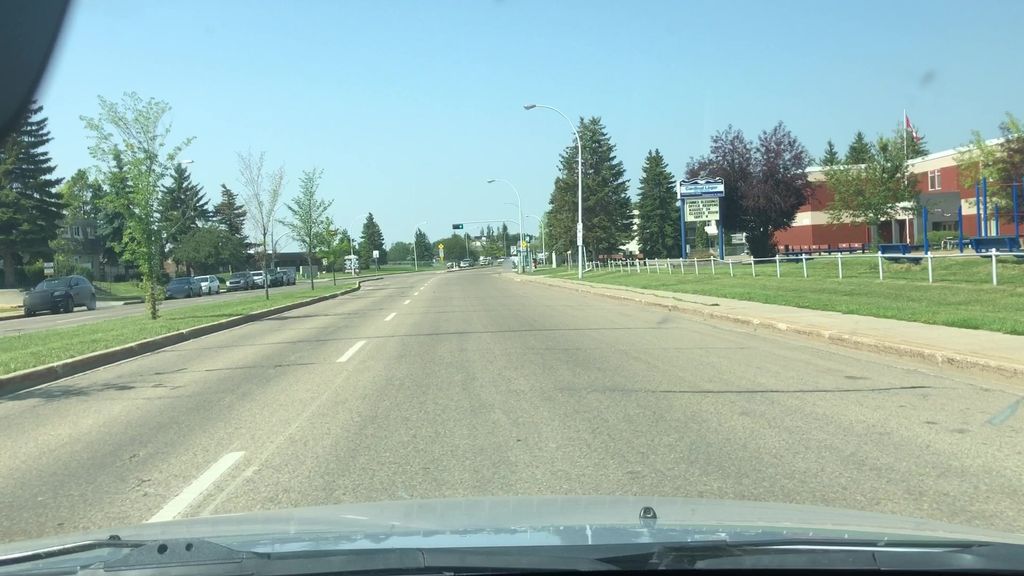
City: edmonton